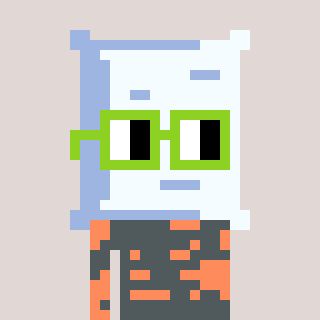
a pixel art character with square light green glasses, a pillow-shaped head and a peachy-colored body on a warm background